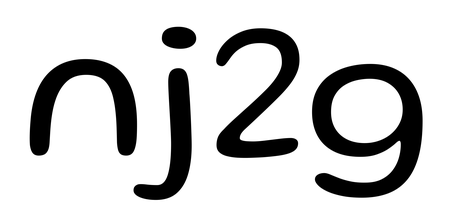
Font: Gluten_Light